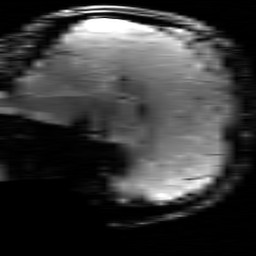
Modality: T2starw
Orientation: sagittal
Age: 22
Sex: male
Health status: healthy
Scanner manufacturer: siemens
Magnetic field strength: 3 T
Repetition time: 0.7 s
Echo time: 0.02 s